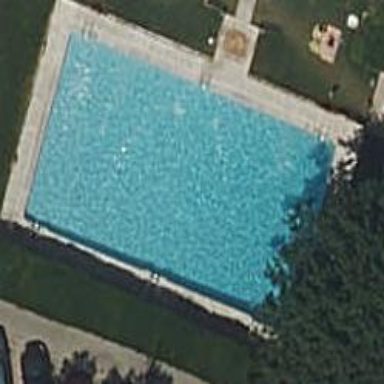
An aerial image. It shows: Swimming pool located in leisure land.